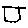
Label: square